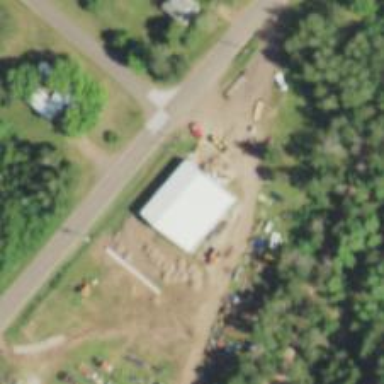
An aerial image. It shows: Sawmill crafting area.